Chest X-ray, PA view. Patient: 68 years old, sex M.
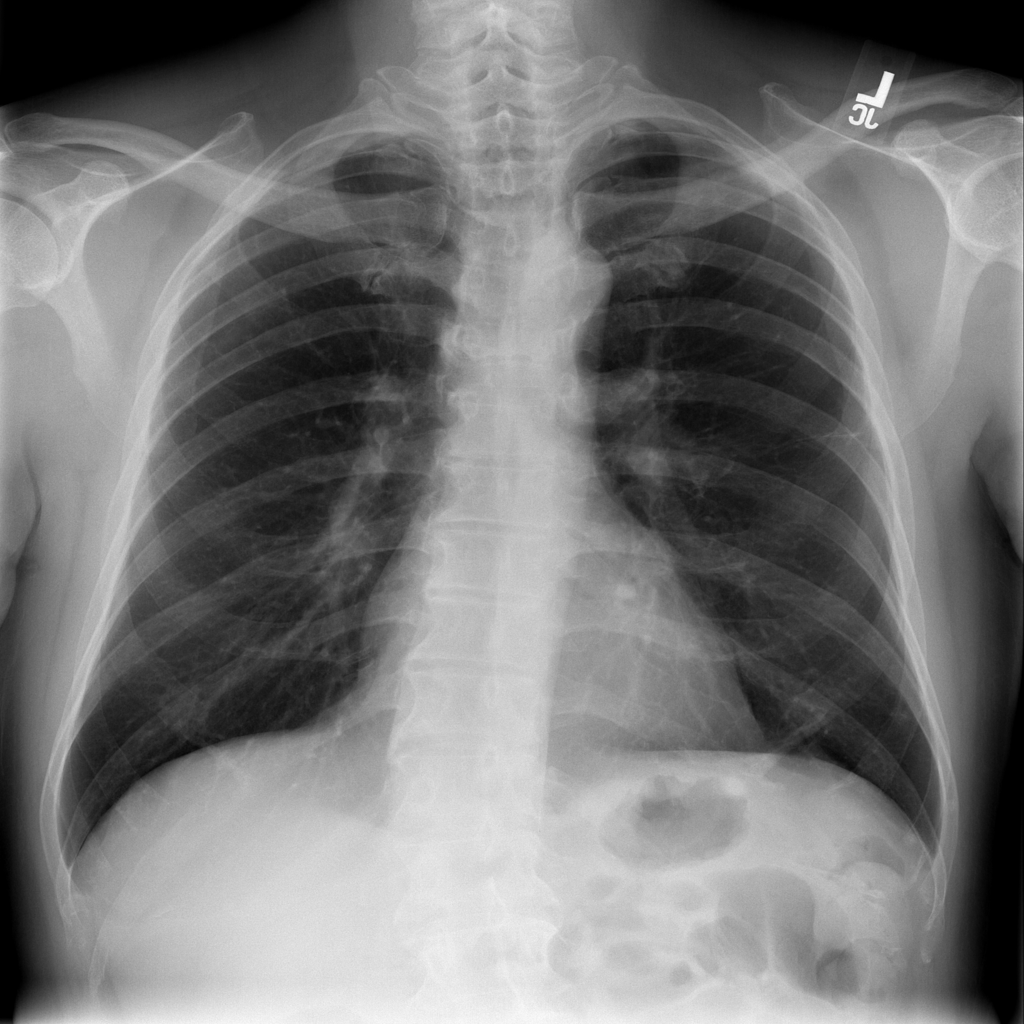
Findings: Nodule